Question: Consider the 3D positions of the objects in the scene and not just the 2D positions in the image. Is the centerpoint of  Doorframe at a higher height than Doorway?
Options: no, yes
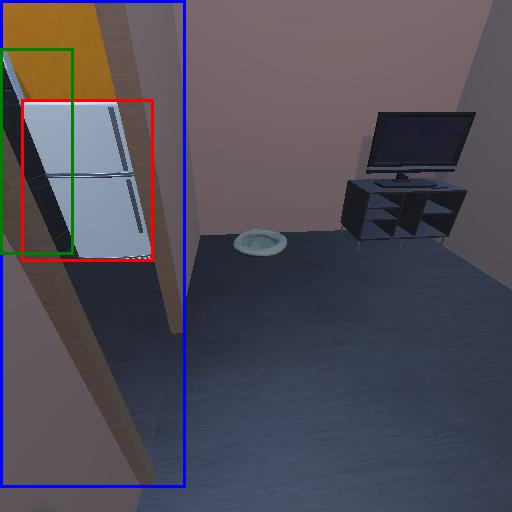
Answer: no